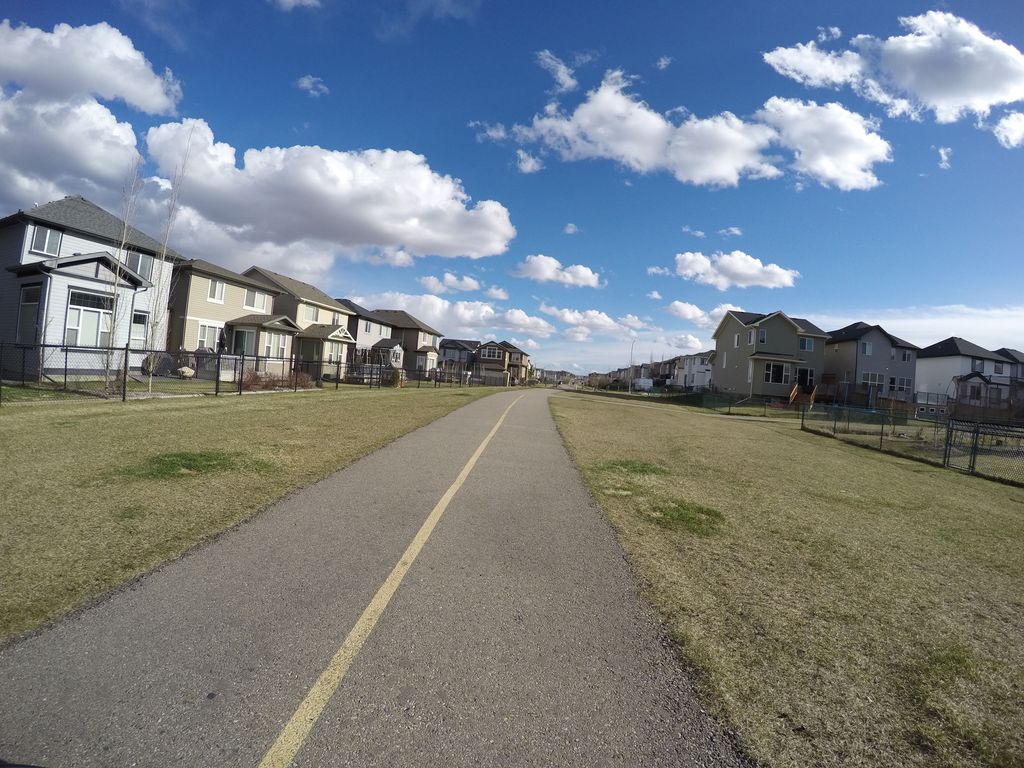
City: calgary